Question: This is a jfiddle
<URL>
This is the result:

I want the circled div to be at the bottom of the purple div.
The circled div is this div
'''
<div class="slNewClass">
<div class="details">
<span class="content">Service Level</span>
<span class="value" id="slSpan" runat="server">0%</span>
</div>
</div>
'''
I tried to do this
'''
position:relative;
bottom:0px;
'''
but nothing changed, could u help please
(and please why my solution didn't work?)
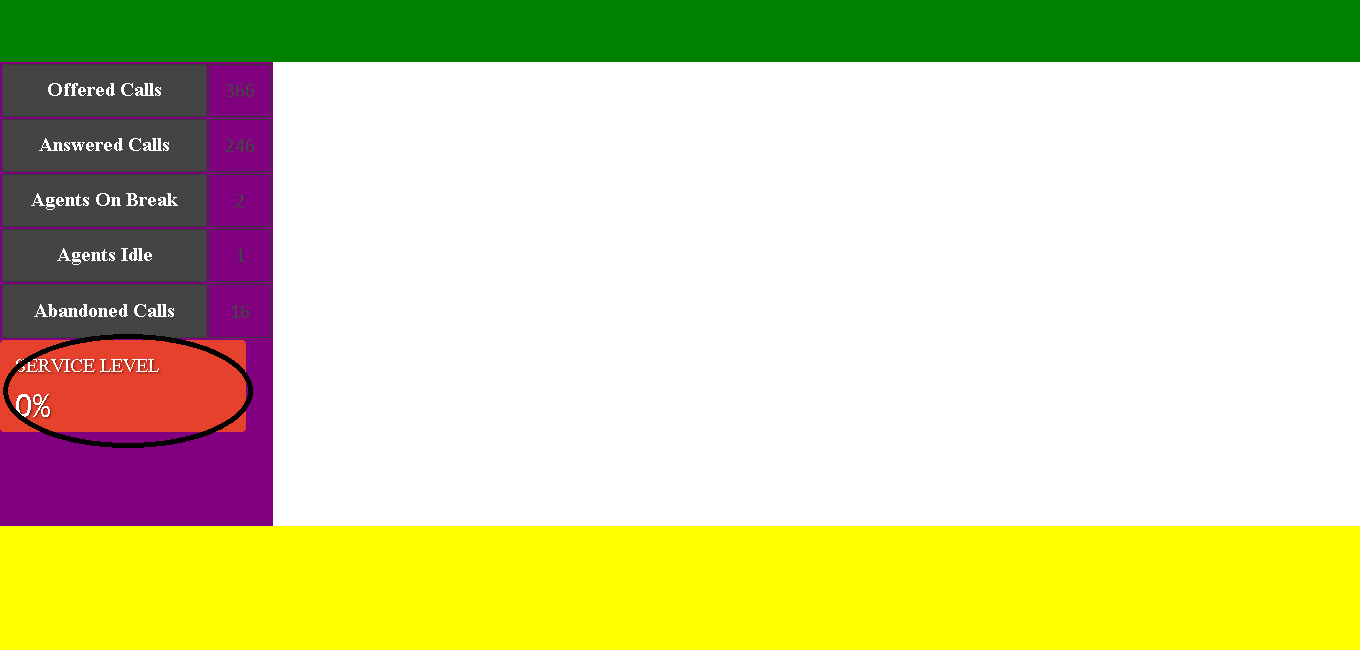
Answer: You can use 'position: absolute; bottom: 0px;' and 'position: relative;' on its container.
# Demo
'''
.bottom {
position: absolute;
bottom: 0px;
}
'''
However the absolutely positioned div will not expand the height of its container and will overlap other content if the height is too small.
Using relative positioning moves it x [unit] from its original position. Setting
'''
position: relative;
bottom: 0;
'''
will move it 0 [unit] upwards from the bottom.